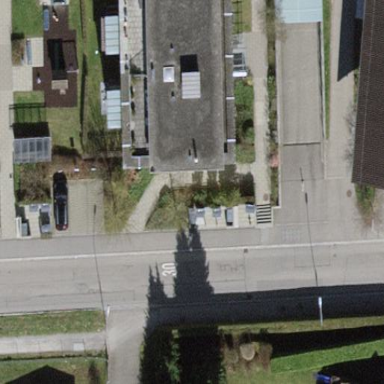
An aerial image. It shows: Flat-roofed apartment building.